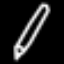
Label: pencil